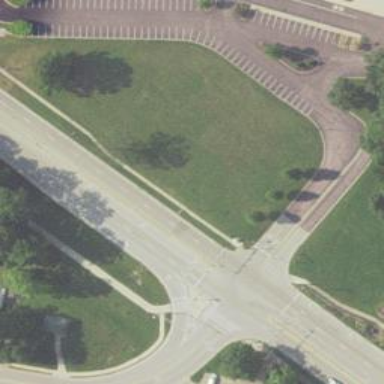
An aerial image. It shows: Road marking indicating solid crossing edge.